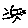
Label: sun